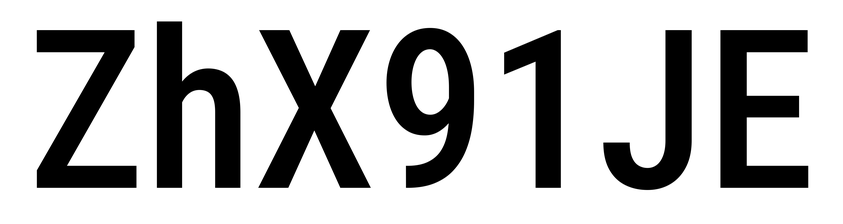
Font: Roboto_Condensed_Medium